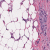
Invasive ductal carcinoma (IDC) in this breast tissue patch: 1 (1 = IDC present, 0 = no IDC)